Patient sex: M
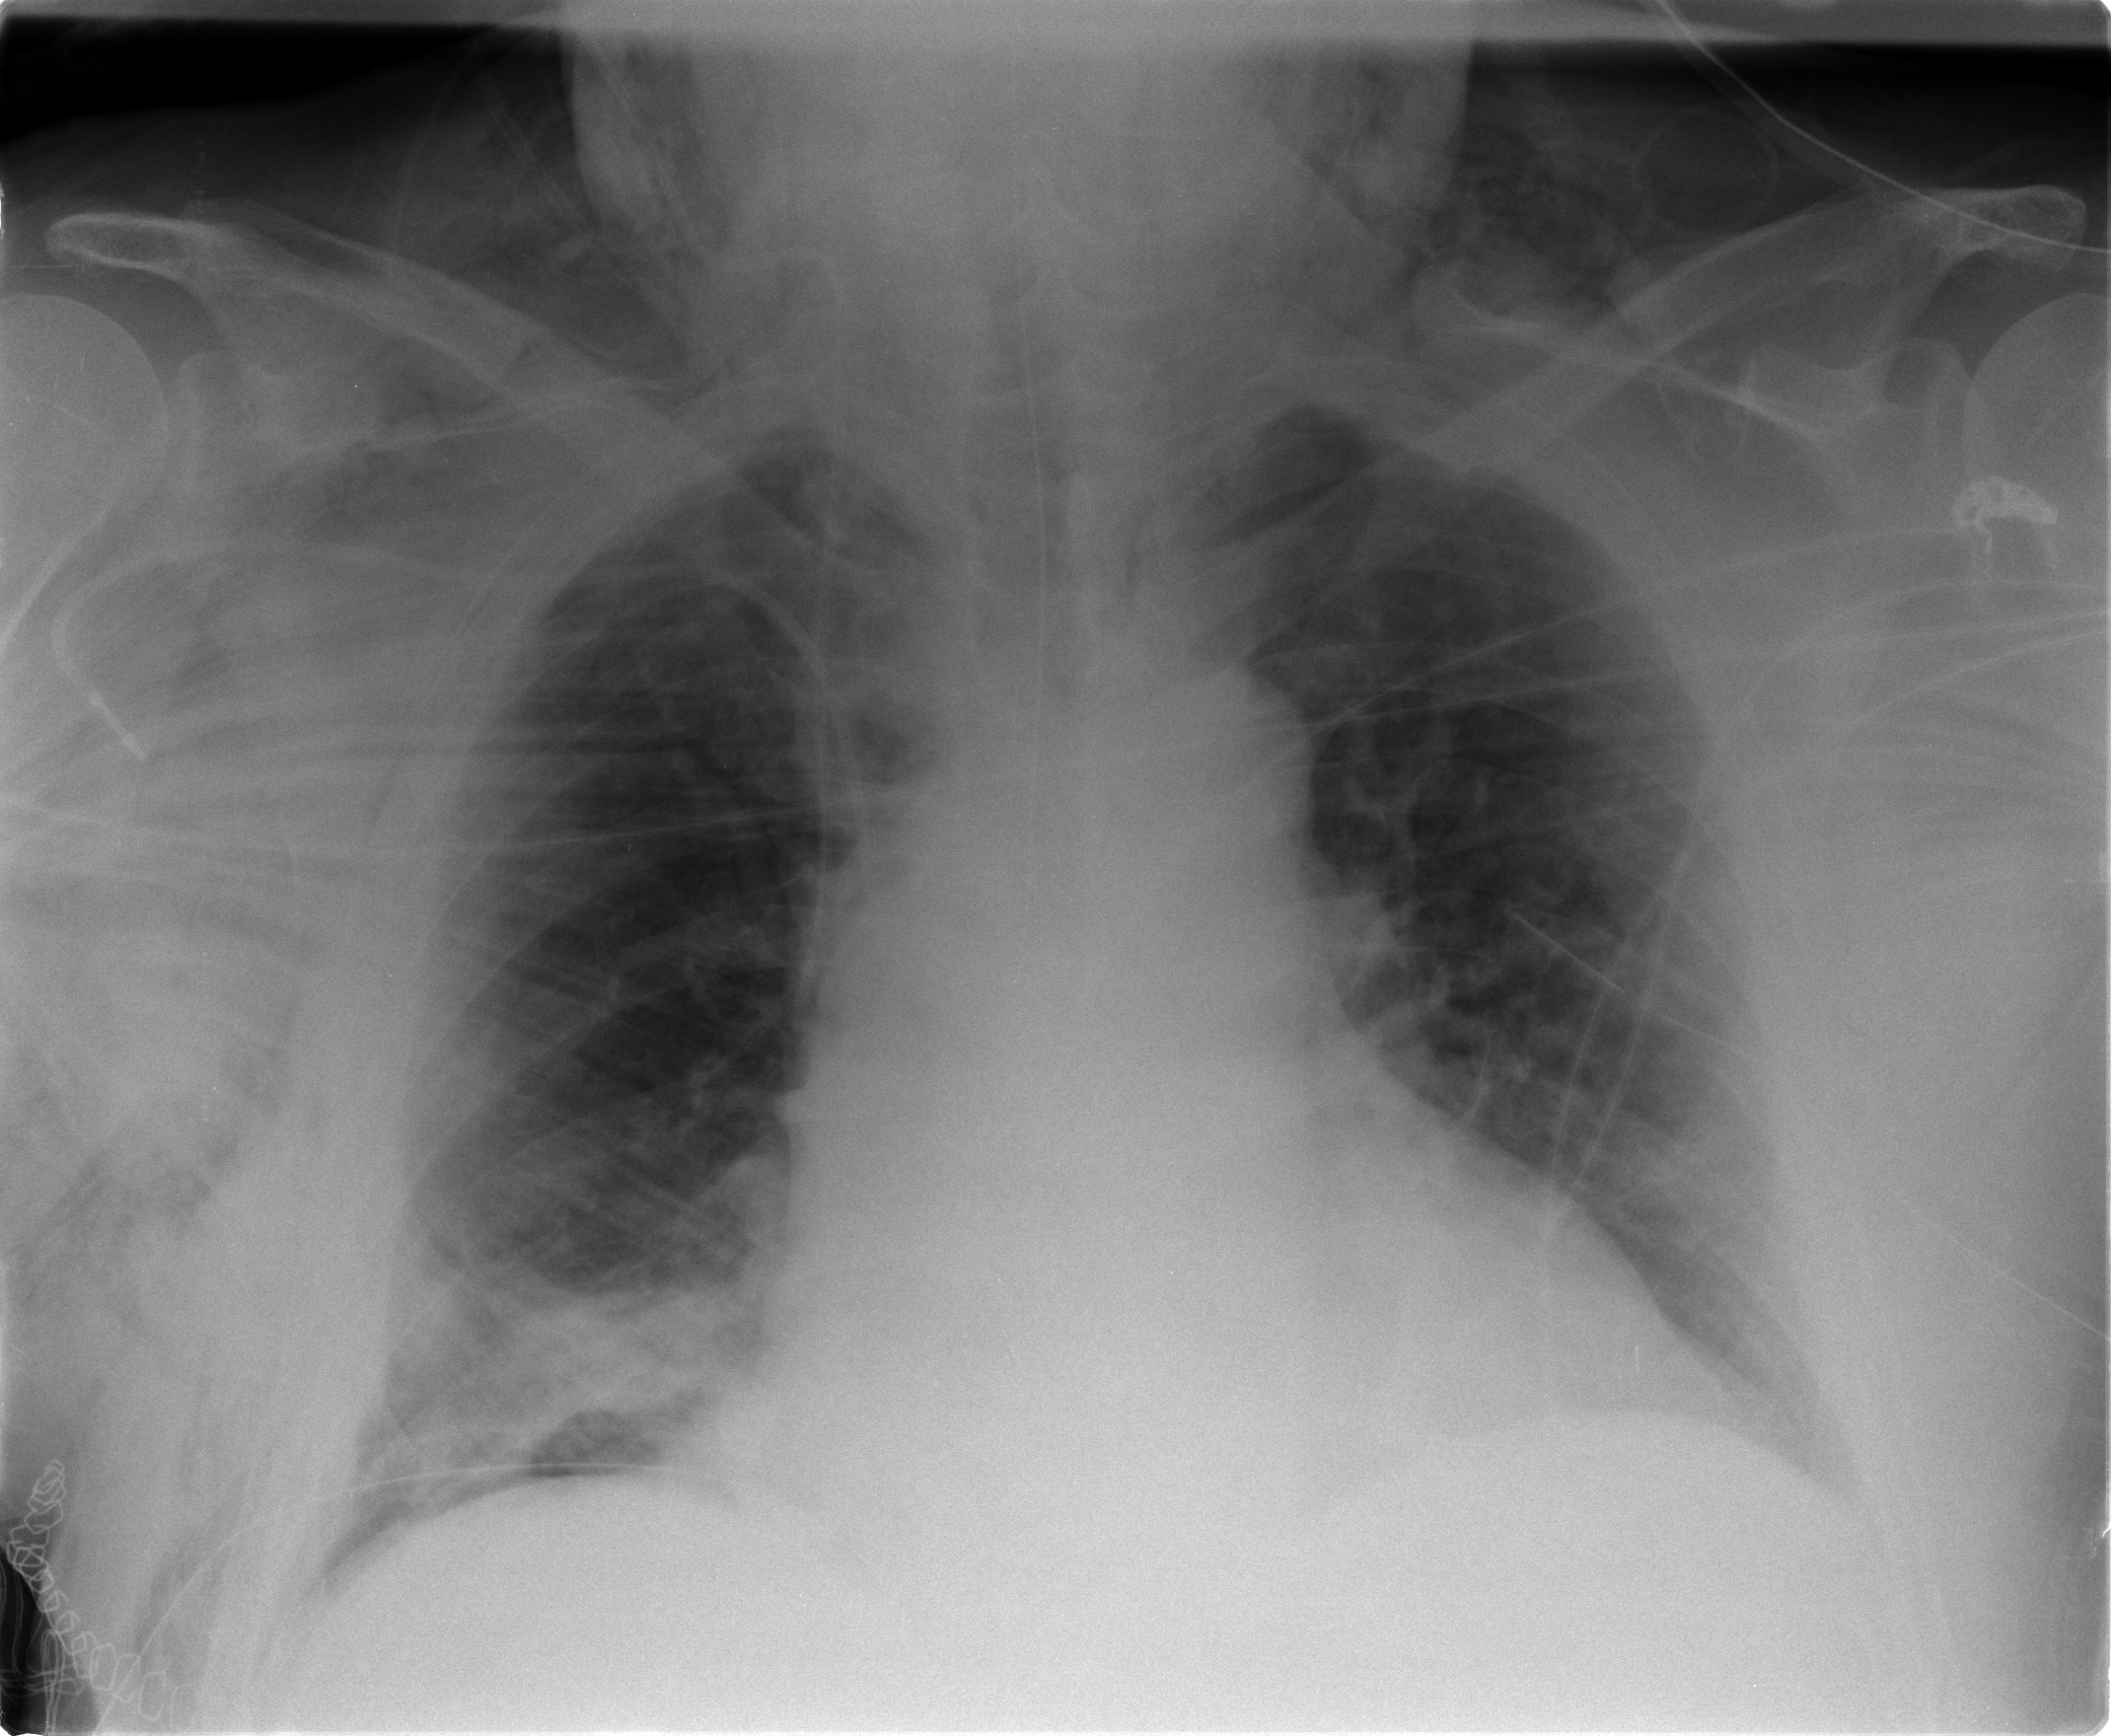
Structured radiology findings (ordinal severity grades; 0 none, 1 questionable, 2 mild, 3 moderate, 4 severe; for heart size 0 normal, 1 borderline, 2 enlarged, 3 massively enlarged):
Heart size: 2
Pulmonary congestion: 1
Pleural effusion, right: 1
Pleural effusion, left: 1
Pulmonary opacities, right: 1
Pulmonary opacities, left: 0
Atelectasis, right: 3
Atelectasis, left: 2